Question: This answer, <URL>, only helped the person asking the question, didn't really teach anything. So here I am attempting to do something similar in need of a little help.
I want something very close to this:

1. They have a background color specified dynamically or #eeeeee if no color is specified.
2. They have a 1px border colored #888888 with 70% opacity (so it takes on the color of the envelope from the background)
3. Inside that border there is a 1px white line at the top, 50% opacity.
4. The bottom border should be replaced with a 1px black line, 90% opacity.
No since the background color is determined on the fly I found i could not use an XML drawable to create this however I think it can be done programmatically but there really aren't any good examples out there that are well explained.
Thanks in advance!
My specific question is how to create this using a layered drawable.
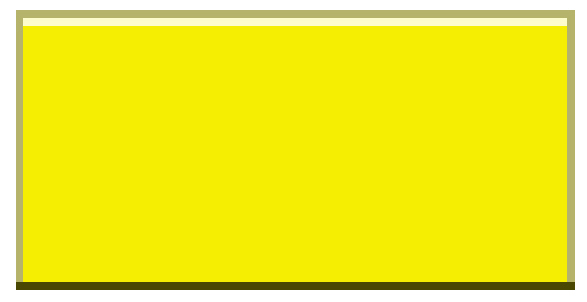
Answer: The class below achieves what you want with a custom ShapeDrawable instead of a custom LayerDrawable.
Note, all the offsetting of coordinates in the 'drawLine' calls are to prevent overlapping and ensure we see the full width of the lines around the perimeter.
'''
public class MyShapeDrawable extends ShapeDrawable {
private int startX, startY, endX, endY;
private float mLineWidth = 1f;
private Paint mLinePaint;
public MyShapeDrawable() {
// No color specified, so call constructor with default color White
this(Color.WHITE);
}
public MyShapeDrawable(int color) {
// use the setter defined below, to set the main color for this drawable
setColor(color);
// setup the Paint for drawing the lines
mLinePaint = new Paint();
mLinePaint.setStyle(Paint.Style.STROKE);
mLinePaint.setStrokeWidth(mLineWidth);
}
public void setColor(int color) {
Paint paint = getPaint();
paint.setColor(color);
}
public void setLineWidth(float lineWidth) {
mLineWidth = lineWidth;
mLinePaint.setStrokeWidth(mLineWidth);
}
@Override
public void draw(Canvas canvas) {
super.draw(canvas);
// bottom black line
////////////////////
mLinePaint.setColor(Color.BLACK);
mLinePaint.setAlpha((int) (255 * 0.9)); // Opacity 90%
canvas.drawLine(
getBounds().left, getBounds().bottom - mLineWidth * 0.5f,
getBounds().right, getBounds().bottom - mLineWidth * 0.5f,
mLinePaint);
// translucent grey rim
///////////////////////
mLinePaint.setColor(Color.parseColor("#888888"));
mLinePaint.setAlpha((int) (255 * 0.7)); // Opacity 70%
// top
canvas.drawLine(
getBounds().left, getBounds().top + mLineWidth * 0.5f,
getBounds().right, getBounds().top + mLineWidth * 0.5f,
mLinePaint);
// left
canvas.drawLine(
getBounds().left + mLineWidth * 0.5f, getBounds().bottom - mLineWidth,
getBounds().left + mLineWidth * 0.5f, getBounds().top + mLineWidth,
mLinePaint);
// right
canvas.drawLine(
getBounds().right - mLineWidth * 0.5f, getBounds().bottom - mLineWidth,
getBounds().right - mLineWidth * 0.5f, getBounds().top + mLineWidth,
mLinePaint);
// top white line
/////////////////
mLinePaint.setColor(Color.WHITE);
mLinePaint.setAlpha((int) (255 * 0.5)); // Opacity 50%
canvas.drawLine(
getBounds().left + mLineWidth, getBounds().top + mLineWidth * 1.5f,
getBounds().right - mLineWidth, getBounds().top + mLineWidth * 1.5f,
mLinePaint);
}
'''
You could use this class as follows:
'''
public class Main extends Activity {
@Override
protected void onCreate(Bundle savedInstanceState) {
super.onCreate(savedInstanceState);
setContentView(R.layout.layout_main);
MyShapeDrawable myShapeDrawable = new MyShapeDrawable(getResources().getColor(R.color.yellow));
FrameLayout frameLayout = (FrameLayout) findViewById(R.id.test);
frameLayout.setBackgroundDrawable(myShapeDrawable);
}
}
'''